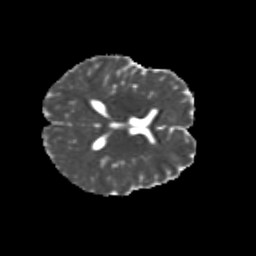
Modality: MD
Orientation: axial
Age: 10
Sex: female
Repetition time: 9.512 s
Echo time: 0.089 s